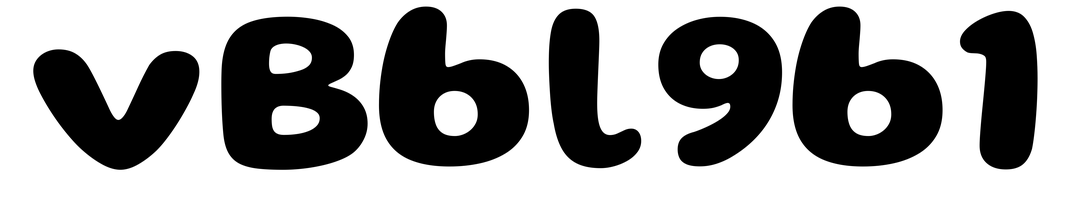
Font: Gluten_Bold